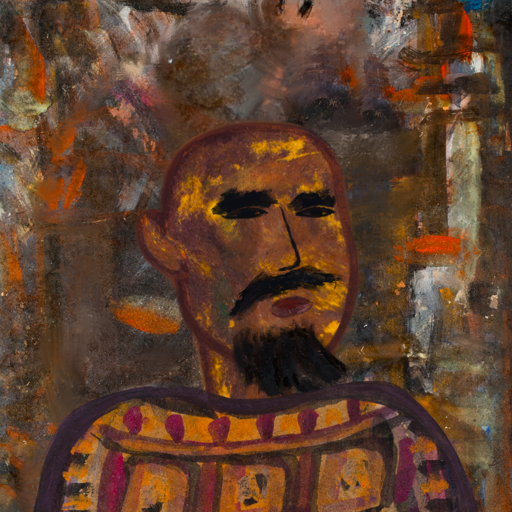
Background: GypsyQueen, Head And Neck Side: Comrade, Face Side: Mosgoul, Bust: Doll, Hair Side: Blank, Head Accessory: Blank, Second Necklace: Blank, Necklace: Blank, Baby: Blank